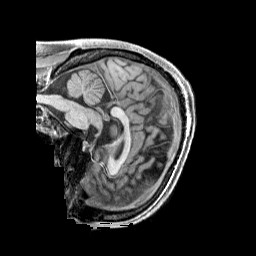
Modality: T1w
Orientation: sagittal